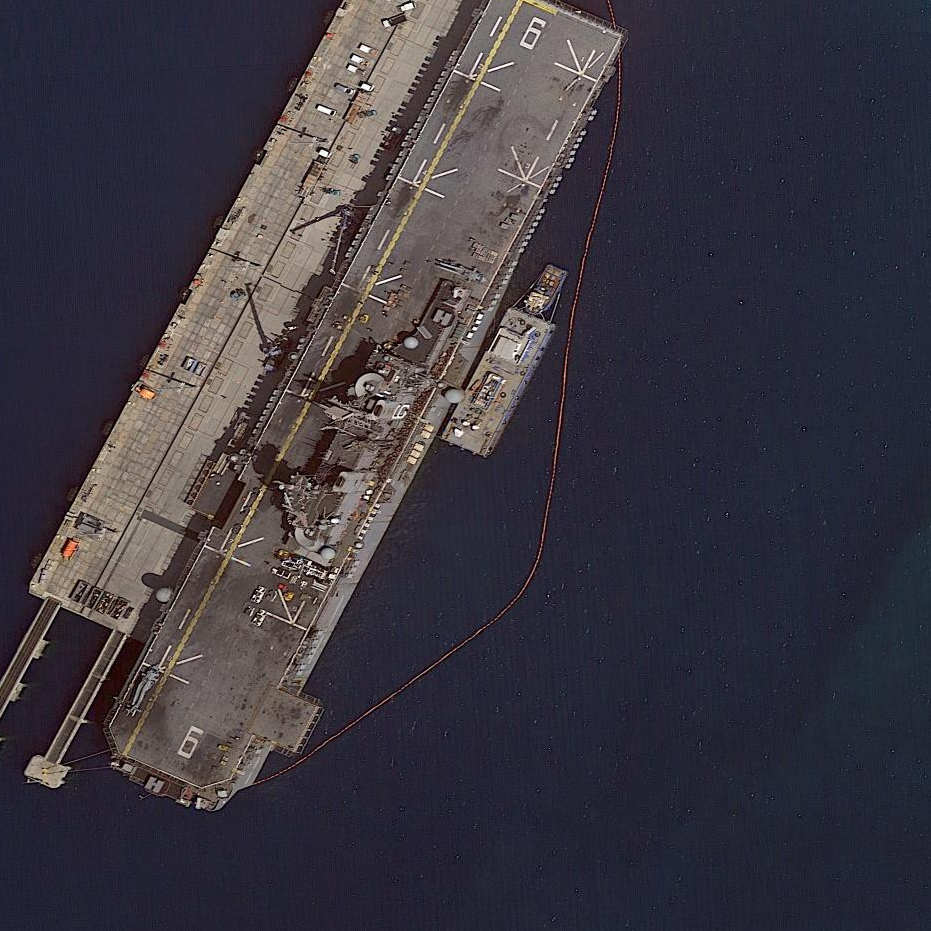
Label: assault